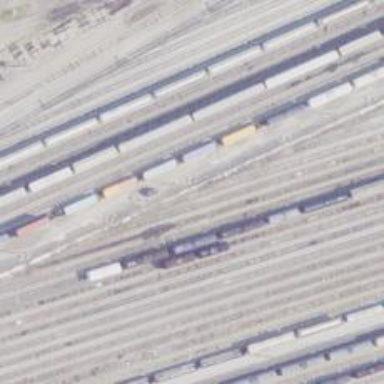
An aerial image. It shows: Railway yard in service.